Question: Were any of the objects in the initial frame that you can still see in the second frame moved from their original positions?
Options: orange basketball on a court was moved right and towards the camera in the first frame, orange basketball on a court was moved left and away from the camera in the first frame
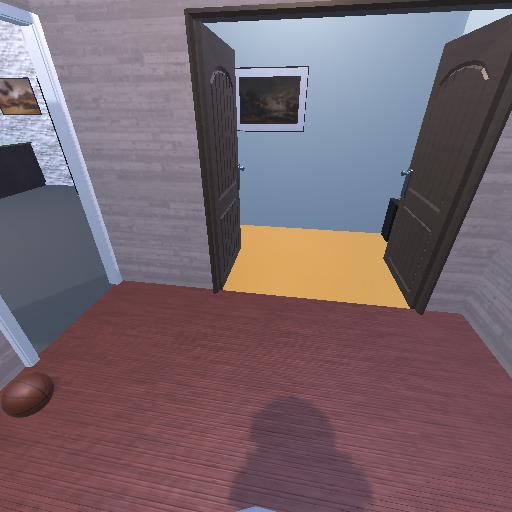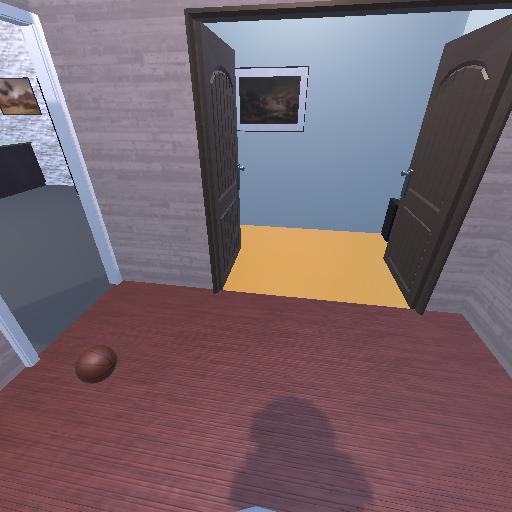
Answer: orange basketball on a court was moved right and towards the camera in the first frame